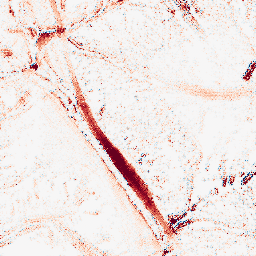
Category: morphological
Decomposition family: morphological
Decomposition parameters: operation: opening
size: 10
Upsampling method: regularized
Upsampling parameters: scale: 2
lambda_reg: 0.1
Upsampling scale: 2